Question: Im trying to create a horizontal collection view by subclassing UICollectionViewFlowLayout.
which the center cell be scaled a little more to be focused on the view.
see the screen shot:

but UICollectionViewCell doesn't capture touch events. I mean when I tap on the cell the delegate method '- (void)collectionView:(UICollectionView *)collectionView didSelectItemAtIndexPath:(NSIndexPath *)indexPath' won't called.
but when I remove the scale transform from the cell, the above method called!
'''
#import "CoverFlowLayout.h"
static const CGFloat kMaxDistancePercentage = 0.3f;
static const CGFloat kMaxRotation = (CGFloat)(50.0 * (M_PI / 180.0));
static const CGFloat kMaxZoom = 0.1f;
@implementation CoverFlowLayout
- (id)init {
if ((self = [super init])) {
self.scrollDirection = UICollectionViewScrollDirectionHorizontal;
self.minimumLineSpacing = 10000.0f; }
return self;
}
- (NSArray*)layoutAttributesForElementsInRect:(CGRect)rect {
// 1
CGRect visibleRect =
(CGRect){.origin = self.collectionView.contentOffset,
.size = self.collectionView.bounds.size};
CGFloat maxDistance =
visibleRect.size.width * kMaxDistancePercentage;
// 2
NSArray *array =
[super layoutAttributesForElementsInRect:rect];
for (UICollectionViewLayoutAttributes *attributes in array) {
// 3
CGFloat distance =
CGRectGetMidX(visibleRect) - attributes.center.x;
// 4
CGFloat normalizedDistance = distance / maxDistance;
normalizedDistance = MIN(normalizedDistance, 1.0f);
normalizedDistance = MAX(normalizedDistance, -1.0f);
// 5
CGFloat rotation = normalizedDistance * kMaxRotation;
CGFloat zoom = 1.0f + ((1.0f - ABS(normalizedDistance)) * kMaxZoom);
// 6
CATransform3D transform = CATransform3DIdentity;
transform.m34 = 1.0 / -1000.0;
//transform = CATransform3DRotate(transform,
// rotation, 0.0f, 1.0f, 0.0f);
transform = CATransform3DScale(transform, zoom, zoom, 0.0f);
attributes.transform3D = transform;
}
// 7
return array;
}
- (BOOL)shouldInvalidateLayoutForBoundsChange:(CGRect)newBounds {
return YES;
}
- (CGPoint)targetContentOffsetForProposedContentOffset: (CGPoint)proposedContentOffset withScrollingVelocity:(CGPoint)velocity
{
// 1
CGFloat offsetAdjustment = CGFLOAT_MAX;
CGFloat horizontalCenter = proposedContentOffset.x +
(CGRectGetWidth(self.collectionView.bounds) / 2.0f);
// 2
CGRect targetRect = CGRectMake(proposedContentOffset.x,
0.0f, self.collectionView.bounds.size.width, self.collectionView.bounds.size.height);
NSArray *array =
[super layoutAttributesForElementsInRect:targetRect];
for (UICollectionViewLayoutAttributes* layoutAttributes in array)
{
// 3
CGFloat distanceFromCenter = layoutAttributes.center.x - horizontalCenter;
if (ABS(distanceFromCenter) < ABS(offsetAdjustment))
{
offsetAdjustment = distanceFromCenter;
}
}
// 4
return CGPointMake(proposedContentOffset.x + offsetAdjustment,
proposedContentOffset.y);
}
'''
any idea?
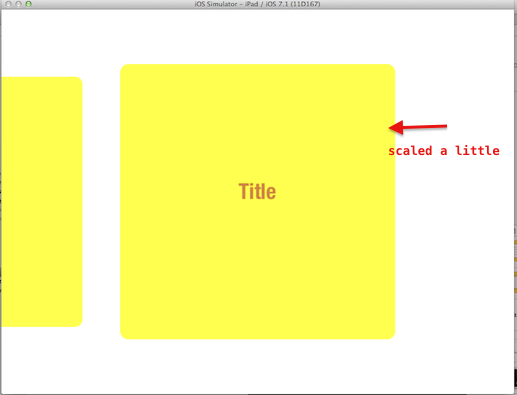
Answer: You don't need to scale on z-axis, the problem is caused because
The scale on z-axis should be greater than zero; Making it zero causes the button to have "no depth", so the touches are not recognized. (Although you can still see the button)
Scaling is a computed using a multiplication, so in order to cause "no transformation on z-axis", the value should be 1, rather than 0